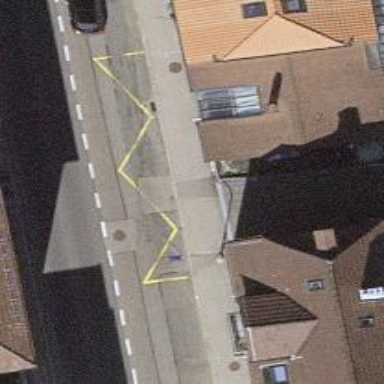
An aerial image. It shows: Platform for public transport on the road.